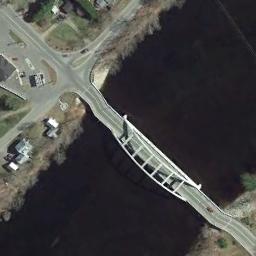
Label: bridge